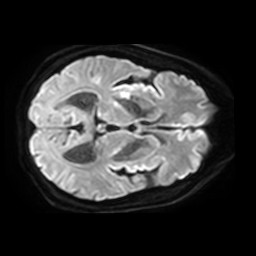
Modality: TRACE
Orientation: axial
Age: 58
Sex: female
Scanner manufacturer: philips
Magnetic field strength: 3 T
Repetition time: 3.786 s
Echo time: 0.06104 s